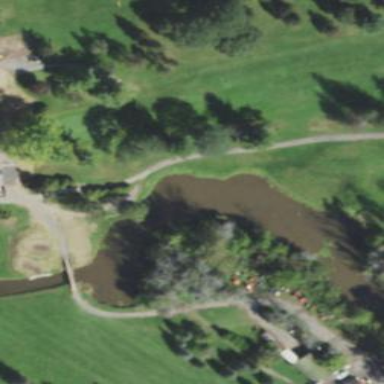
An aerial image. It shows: Water hazard on golf course. The hazard is natural water feature.